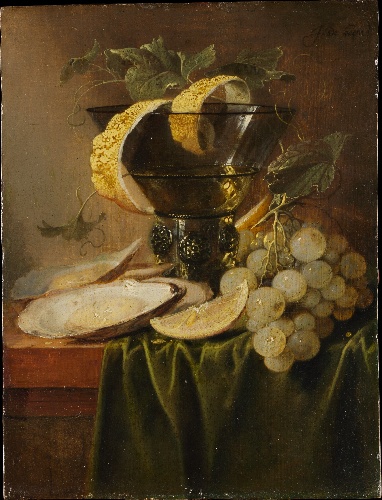
Title: Still Life with a Glass and Oysters
Artist: Jan Davidsz de Heem
Artist bio: Dutch, Utrecht 1606–1683/84 Antwerp
Date: ca. 1640
Object type: Painting
Classification: Paintings
Medium: Oil on wood
Dimensions: 9 7/8 x 7 1/2 in. (25.1 x 19.1 cm)
Department: European Paintings
Credit line: Purchase, 1871
Accession year: 1871
Repository: Metropolitan Museum of Art, New York, NY
Tags: Fruit|Grapes|Still Life|Lemons|Oysters